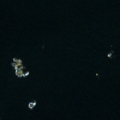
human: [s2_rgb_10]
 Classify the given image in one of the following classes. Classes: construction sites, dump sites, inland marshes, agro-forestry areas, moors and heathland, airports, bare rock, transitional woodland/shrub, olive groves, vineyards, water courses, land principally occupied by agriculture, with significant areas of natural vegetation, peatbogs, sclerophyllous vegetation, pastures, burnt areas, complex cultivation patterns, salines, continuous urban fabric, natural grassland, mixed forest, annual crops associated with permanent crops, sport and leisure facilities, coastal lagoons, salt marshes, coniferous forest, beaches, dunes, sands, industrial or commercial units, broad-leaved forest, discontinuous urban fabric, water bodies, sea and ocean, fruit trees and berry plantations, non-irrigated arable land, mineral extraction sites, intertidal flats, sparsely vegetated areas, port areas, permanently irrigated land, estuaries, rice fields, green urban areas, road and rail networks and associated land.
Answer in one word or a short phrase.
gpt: sea and ocean